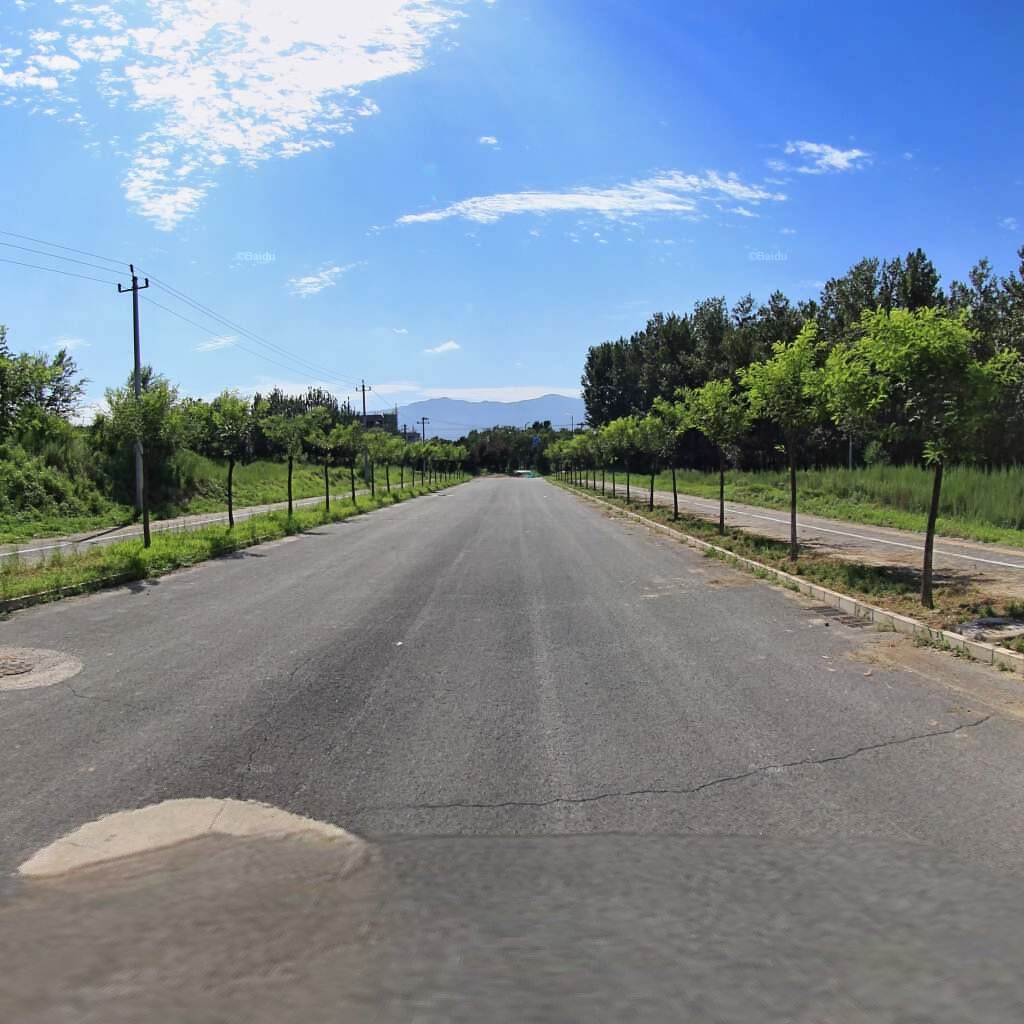
Region: Haidian
Road damage annotations: transverse crack, longitudinal crack, transverse crack, manhole cover